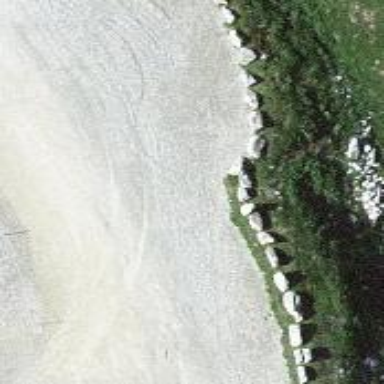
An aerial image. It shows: Block barrier.